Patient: sex M, age 64
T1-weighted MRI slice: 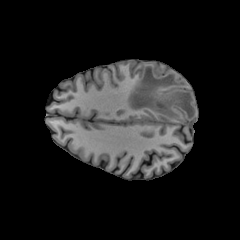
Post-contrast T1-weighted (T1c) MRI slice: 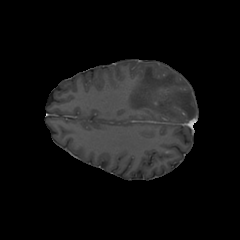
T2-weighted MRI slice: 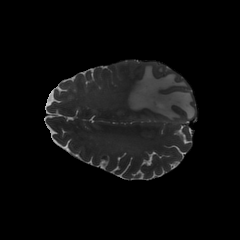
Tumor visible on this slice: yes
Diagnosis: Glioblastoma, IDH-wildtype
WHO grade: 4